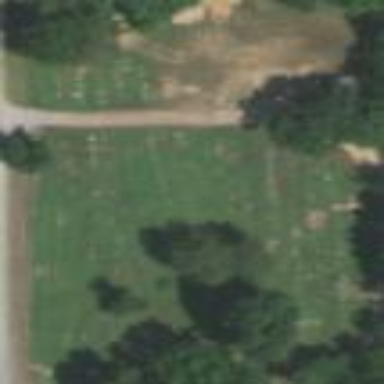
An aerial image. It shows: Cemetery.